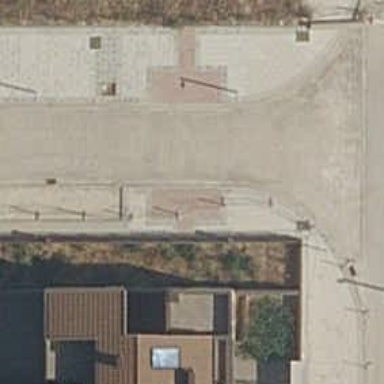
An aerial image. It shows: Footway surfaced with paving stones.